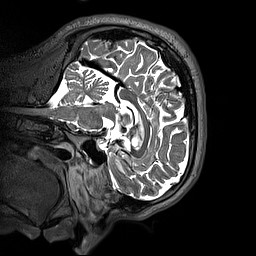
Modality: T2w
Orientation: sagittal
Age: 39
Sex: male
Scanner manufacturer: siemens
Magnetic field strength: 3 T
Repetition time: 3.2 s
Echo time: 0.412 s